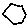
Label: hexagon